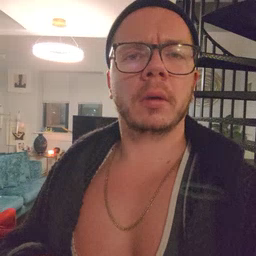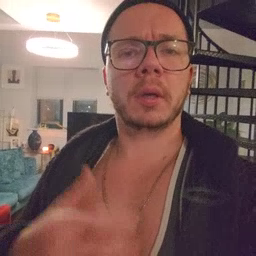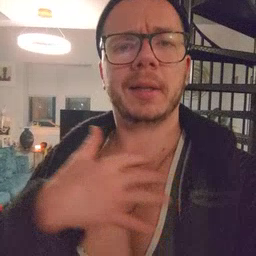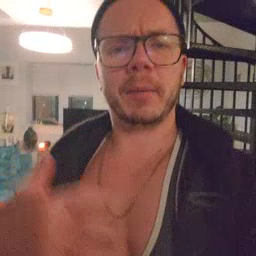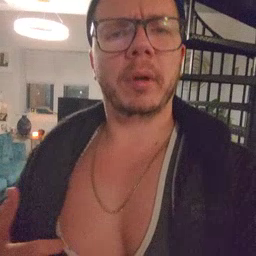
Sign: zebra